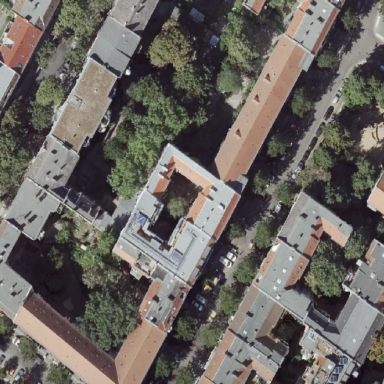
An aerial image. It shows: Residential building.